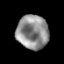
Tissue: prostate
Cell type: T cells
Senescence score: 0.3551
Nuclear area (px): 1055
Mean DAPI intensity: 142.339